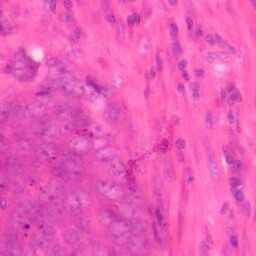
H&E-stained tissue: Colon